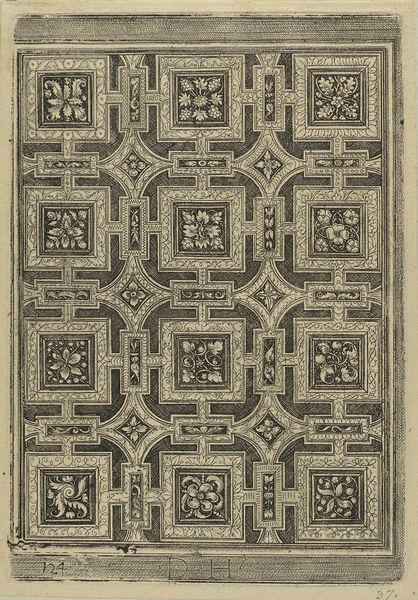
Titel: Kassettendecke
Künstler: Daniel Hopfer
Standort: Hamburg
Institution: Museum für Kunst und Gewerbe Hamburg
Schlagwörter: blume, muster, ornament, decke, renaissance, papier, grafik, graphik, fotografie, photographie, druck, druckgraphik, druckgrafik, radierung, kassettendecke, details, kassette, rankenwerk, rankenornament, gerippt, innendekoration, reproduktionen, 124, druckerzeugnisse, ornamentstich, vorlageblätter, hopfenblatt